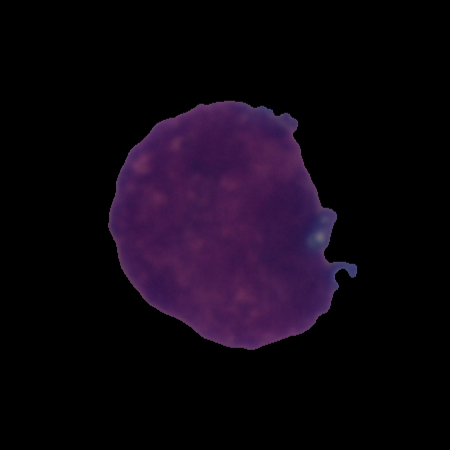
Label: cancer